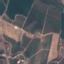
Land use / land cover: PermanentCrop